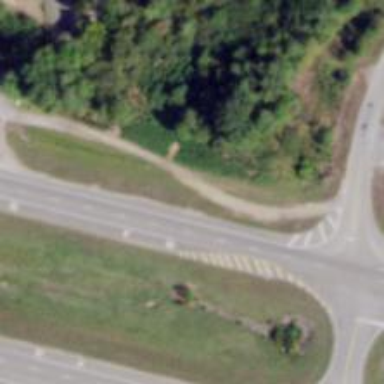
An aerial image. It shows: Primary highway with asphalt surface. It is dual carriageway.